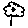
Label: flower